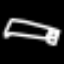
Label: bed